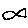
Label: fish